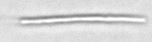
Label: fiber